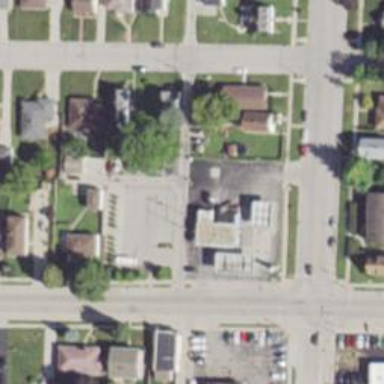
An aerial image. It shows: Alley classified as service road.